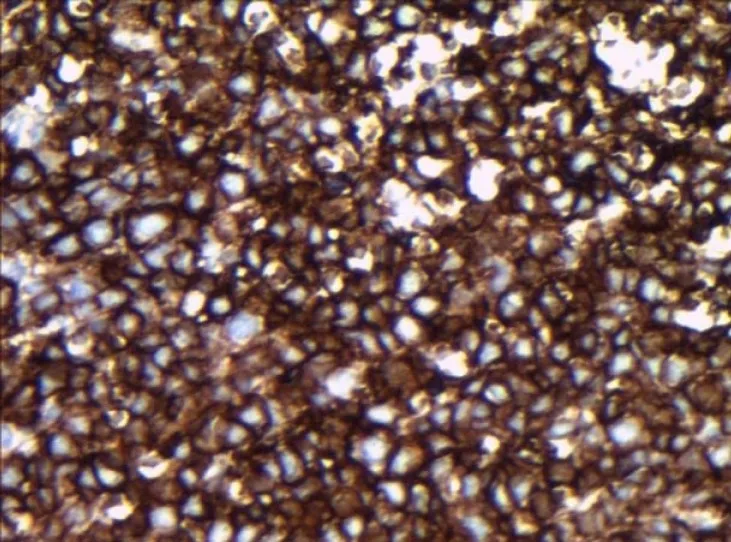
CD20 positive lymphoid cells.
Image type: pathology (immunostaining)